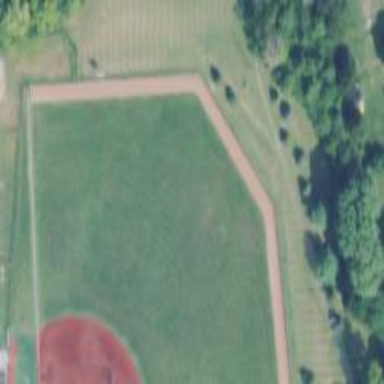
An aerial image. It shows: Baseball pitch for leisure and sports activities.